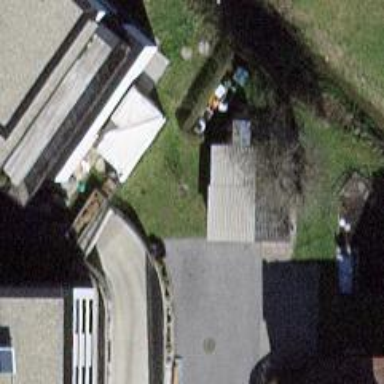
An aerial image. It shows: Parking area.